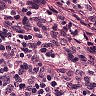
Metastatic tissue present: yes